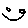
Label: smiley face